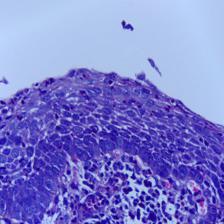
Diagnosis: OSCC